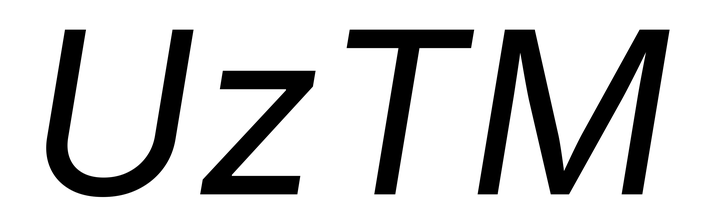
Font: Inter-Italic_Italic